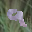
Label: 9